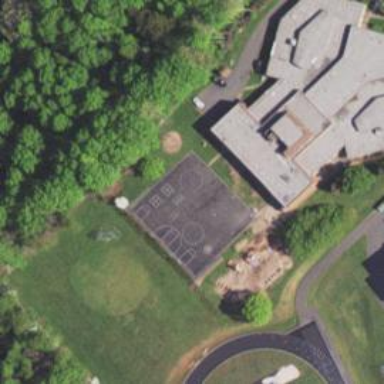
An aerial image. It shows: Schoolyard designated as leisure land.